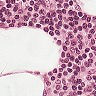
Metastatic tissue present: no